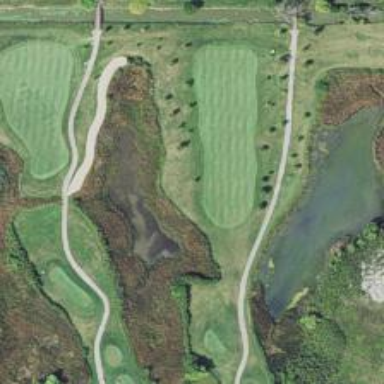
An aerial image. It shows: Water hazard in golf course. The hazard is natural water feature.